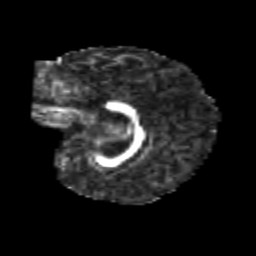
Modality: FA
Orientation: sagittal
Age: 6
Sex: male
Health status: healthy